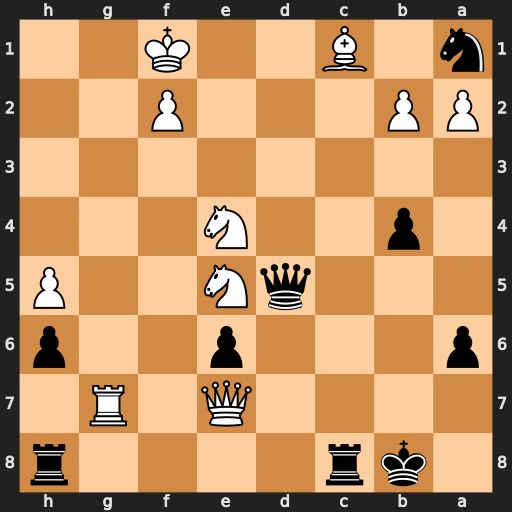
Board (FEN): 1kr4r/4Q1R1/p3p2p/3qN2P/1p2N3/8/PP3P2/n1B2K2
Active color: b
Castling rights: -
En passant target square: -
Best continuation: Rxc1+ Kg2 Qxe4+ Nf3 Qc6